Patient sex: M
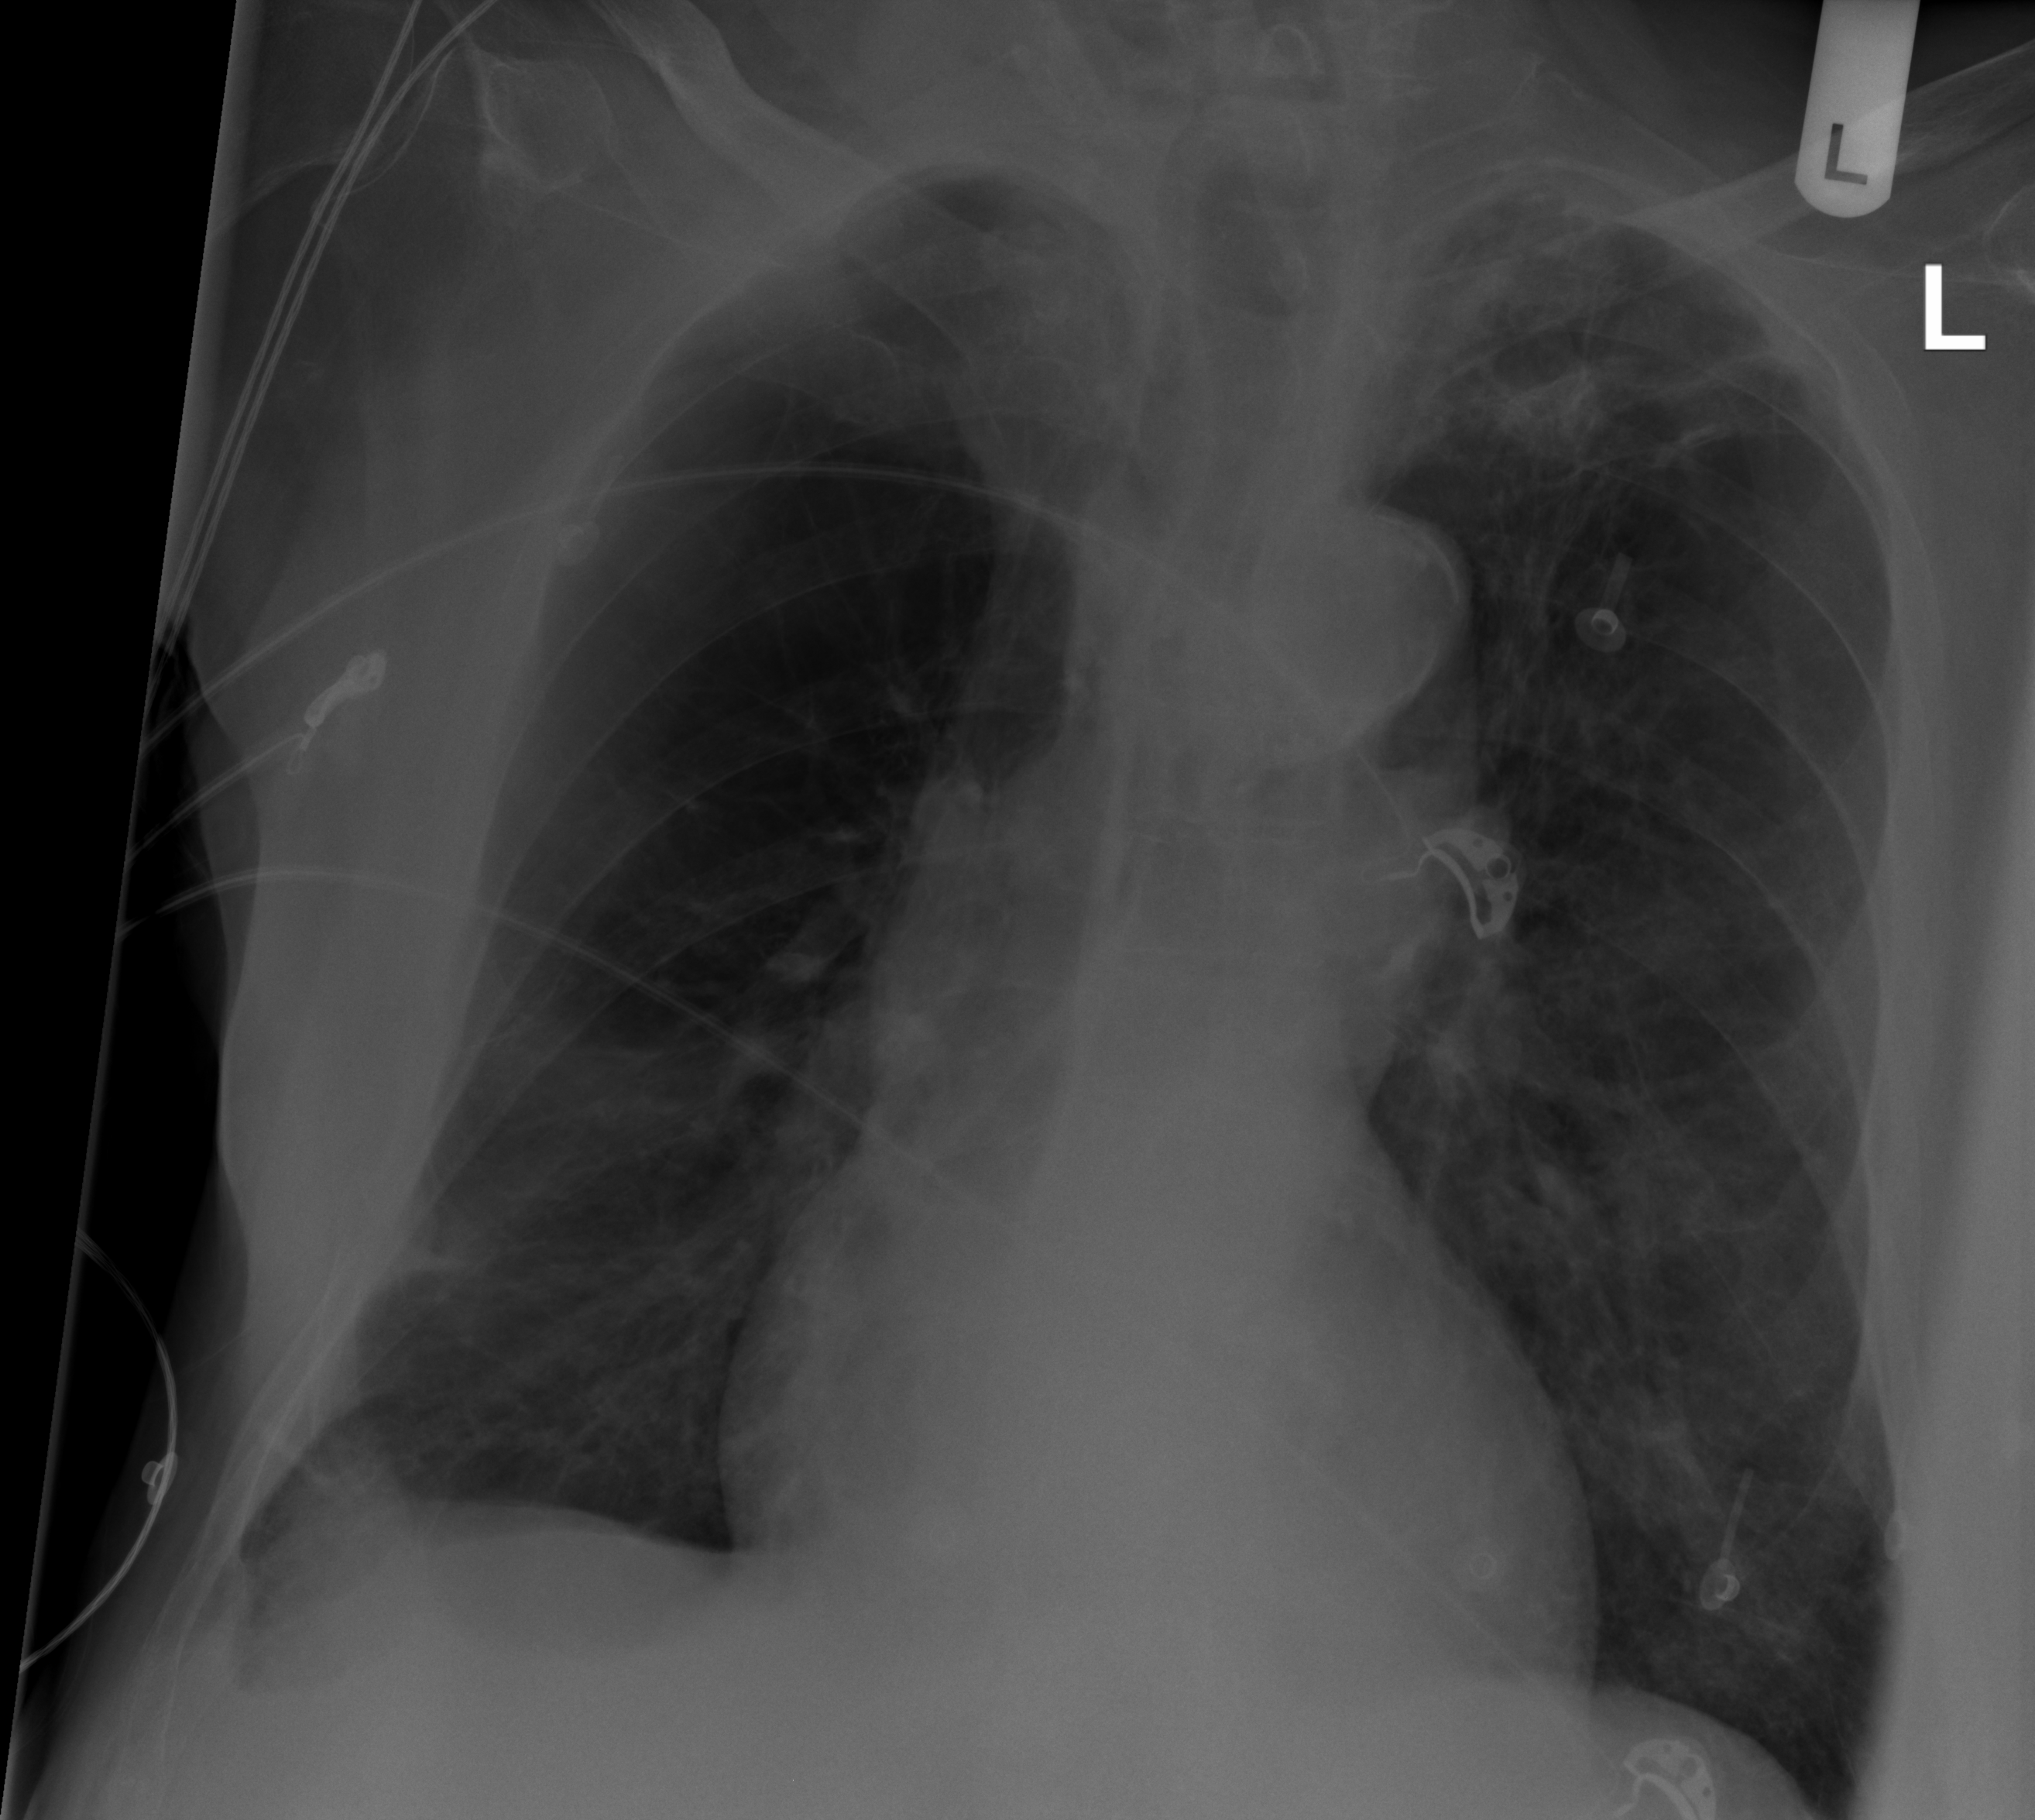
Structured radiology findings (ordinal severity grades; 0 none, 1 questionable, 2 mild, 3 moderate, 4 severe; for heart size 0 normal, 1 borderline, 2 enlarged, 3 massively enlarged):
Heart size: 0
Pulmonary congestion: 0
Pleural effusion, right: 0
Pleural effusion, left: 0
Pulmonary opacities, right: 0
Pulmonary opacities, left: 0
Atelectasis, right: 2
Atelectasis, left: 0